Question: UPDATED Question :: its working from left click on the node ,inaddtion to that from the right click also it should work for us..on right click-->properties,pop shpuld be displyed on the actual node not on right click menu..as shown below ..when i click do right click on node,i will get right click menu !when i click view properties pop up should be displayed on the nodenot on the right click menu

I have 10-15 nodes in a layout,all nodes will be dynamic,on click of each node ajax call needs to be made and results of the ajax results needs to be shown using qtip tool tip.below is the code of it .on first click it is not showing the pop up but from seconf click its showing tool tip.why its not showing the pop on first click?????
'''
var str = "#JP"+ nodeId;
$(str).qtip({
content: {
text: 'Loading...',
ajax: {
url: 'url',
dataType : 'text',
type: 'GET', // POST or GET
data: {}, // Data to pass along with your request
success: function(data, status) {
alert(data);
this.set('content.text', data);
},error : function(msg, url, line){
alert('msg'+ msg);
}
}
}
});
'''
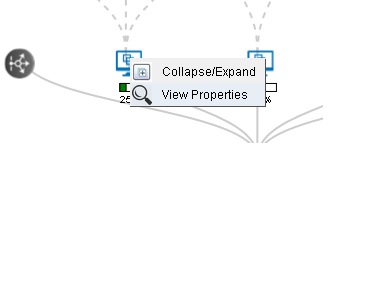
Answer: Try using qTip2 (<URL> and check this demo:
<URL>
'''
$('a').each(function() {
$(this).qtip({
content: {
text: function(event, api) {
$.ajax({
url: api.elements.target.attr('href') // Use href attribute as URL
})
.then(function(content) {
// Set the tooltip content upon successful retrieval
api.set('content.text', content);
}, function(xhr, status, error) {
// Upon failure... set the tooltip content to error
api.set('content.text', status + ': ' + error);
});
return 'Loading...'; // Set some initial text
}
},
position: {
viewport: $(window)
},
style: 'qtip-wiki'
});
});
'''